Field crop: maize
Growth stage: 2
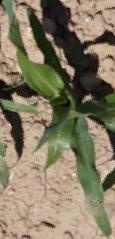
Species: maize